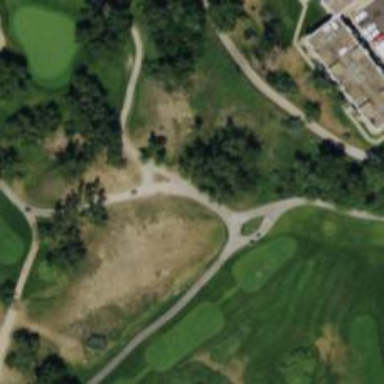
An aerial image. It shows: Well-maintained track that is suitable for golf cartpath.